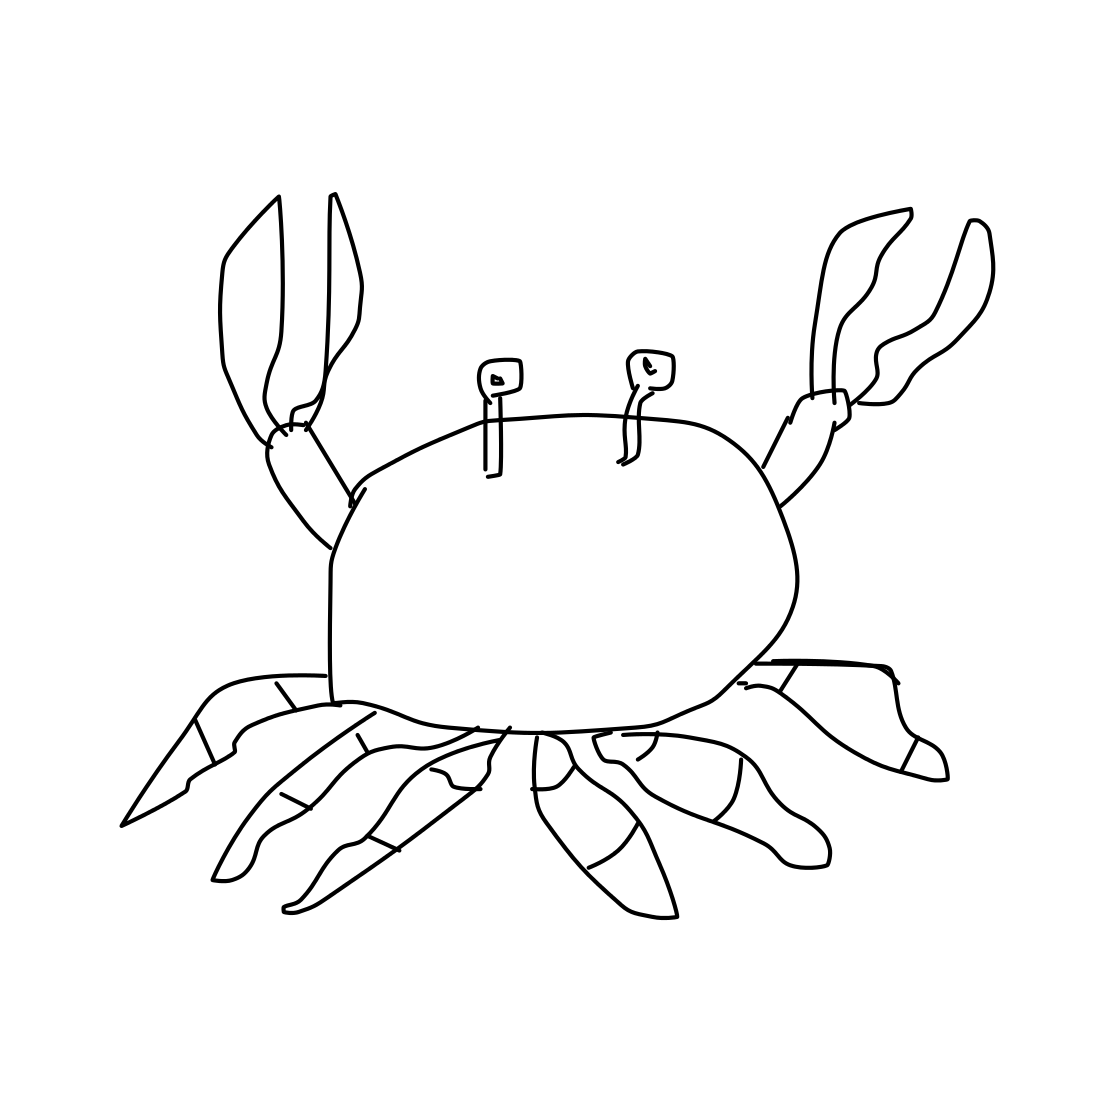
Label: crab